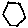
Label: hexagon